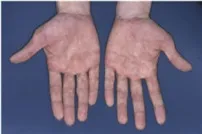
Clinical examination and Intraoral examination (A-F).
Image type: medical_photograph (other_medical_photograph)